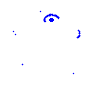
Particle: electron